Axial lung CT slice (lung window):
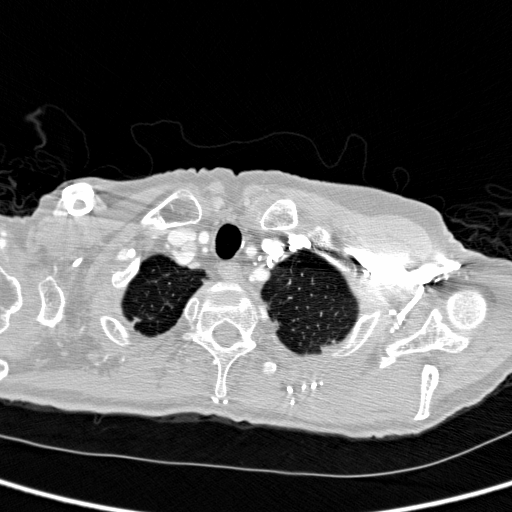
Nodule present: no